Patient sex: M
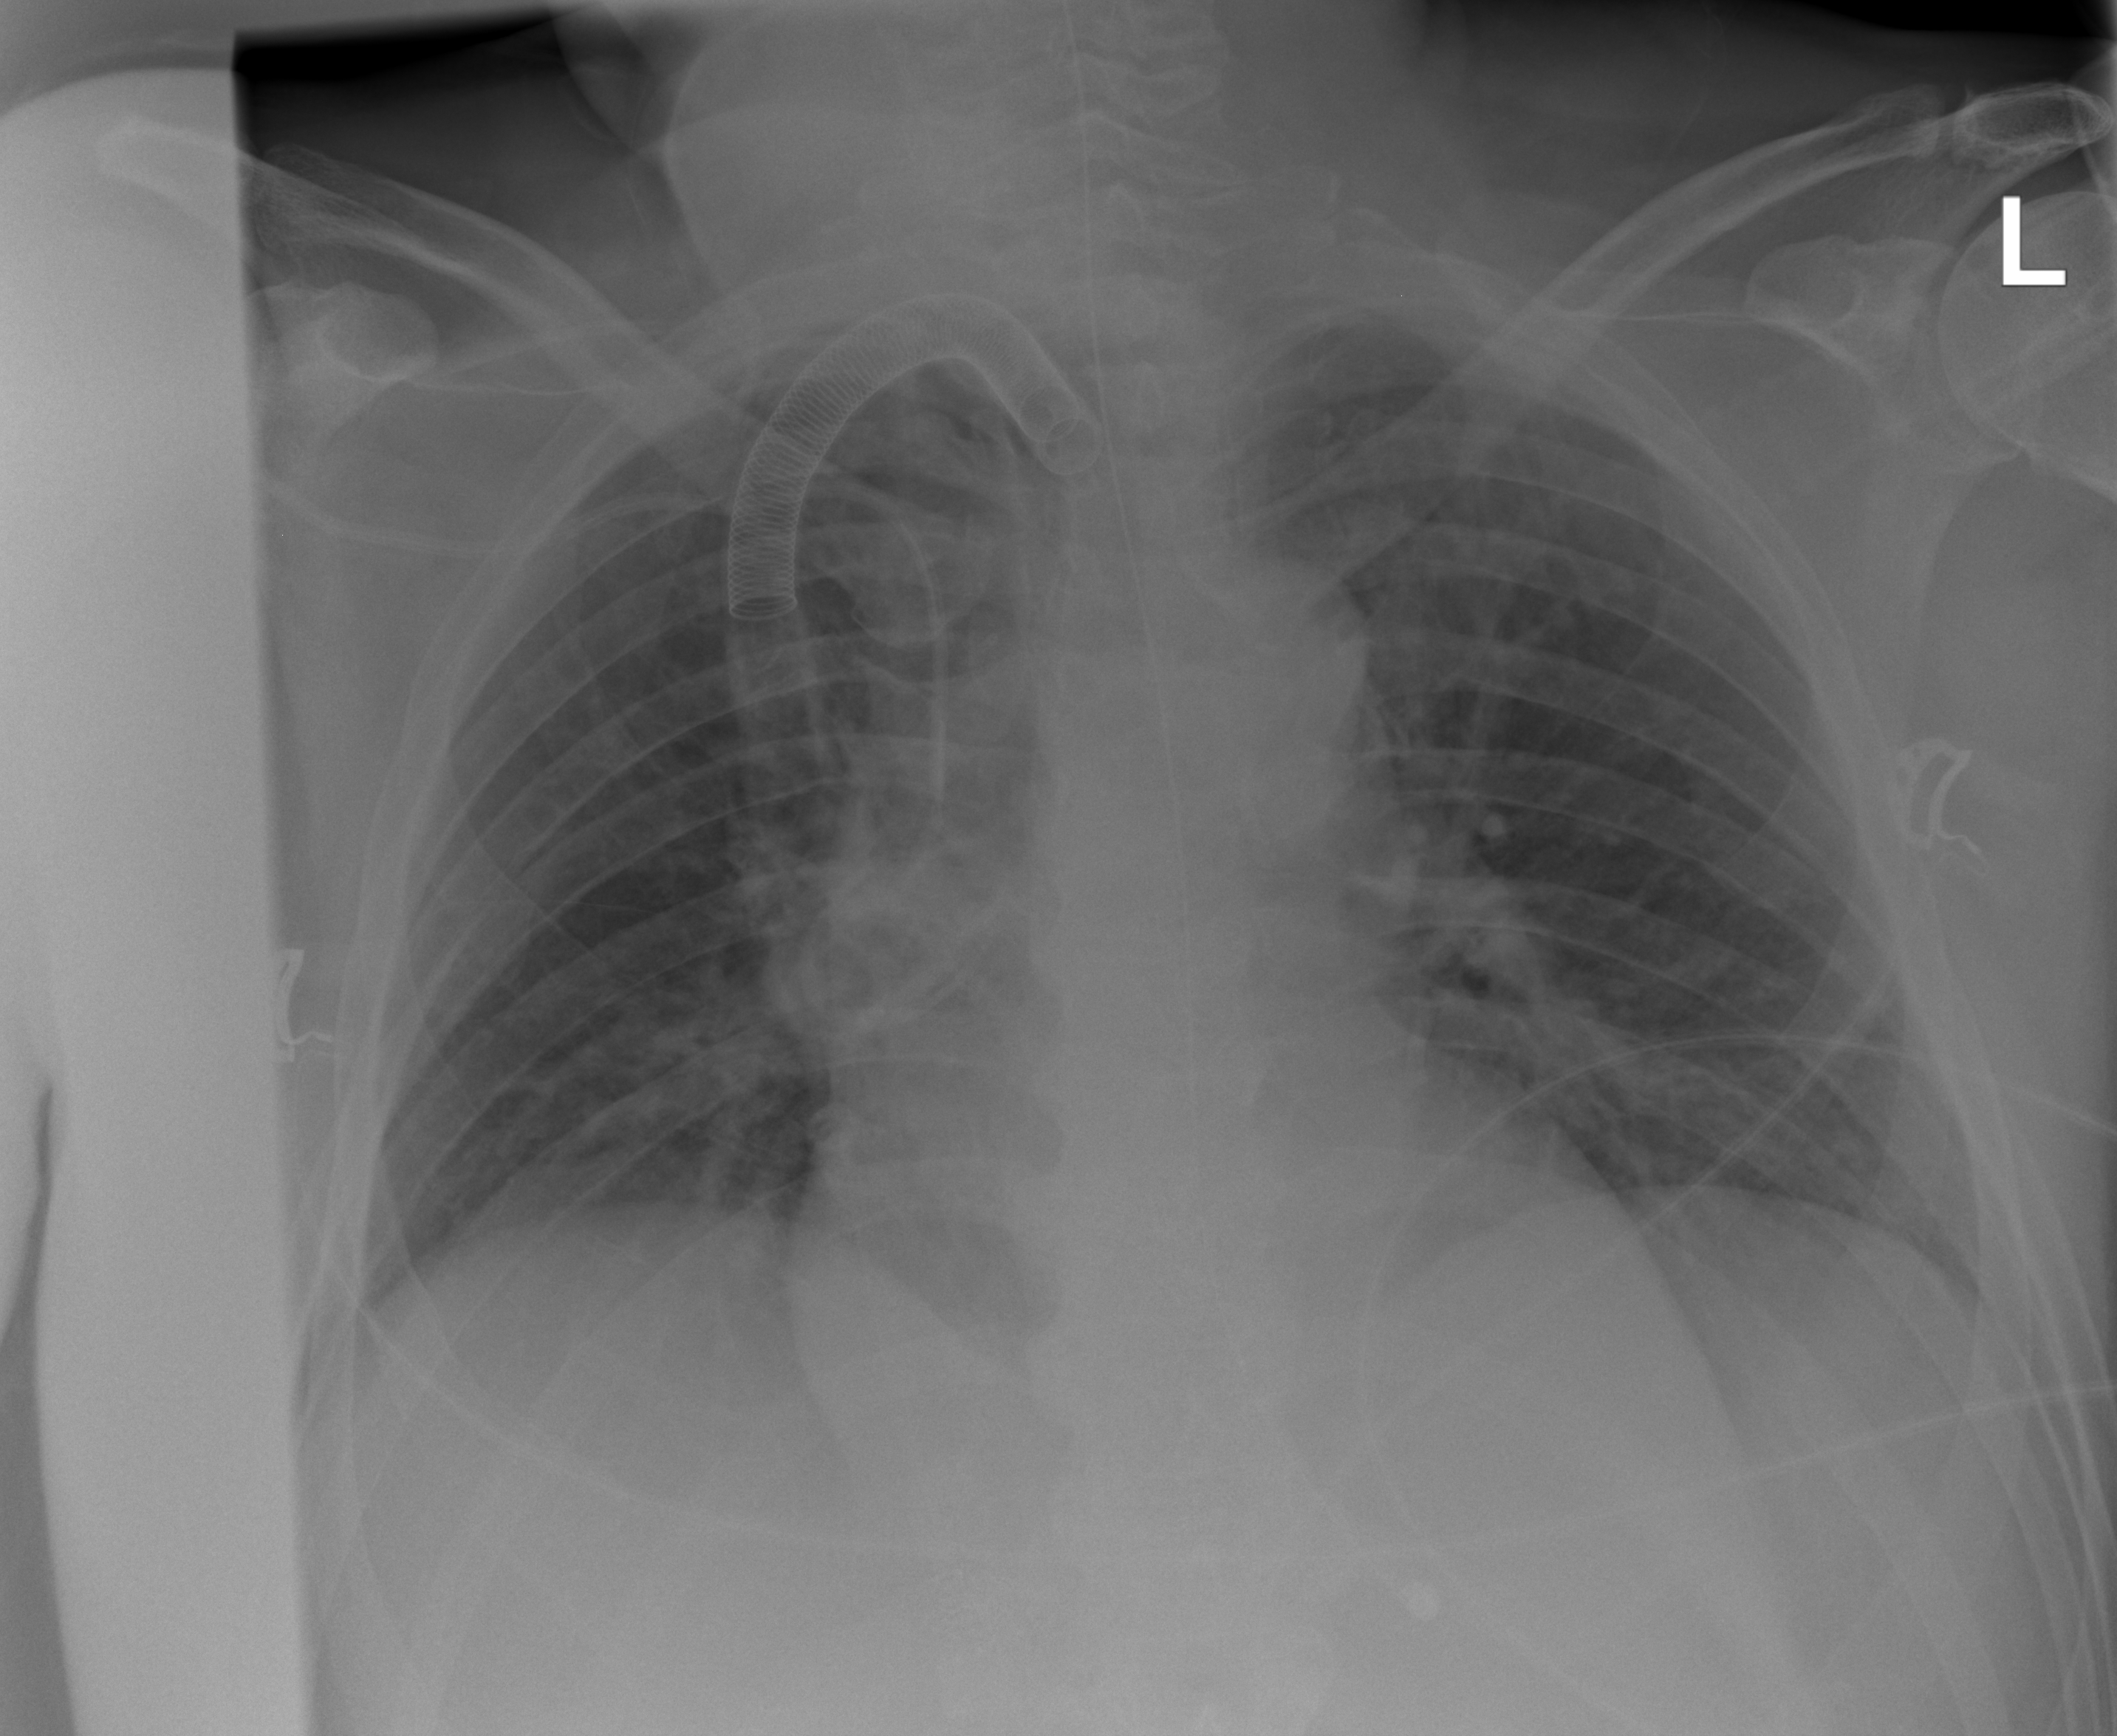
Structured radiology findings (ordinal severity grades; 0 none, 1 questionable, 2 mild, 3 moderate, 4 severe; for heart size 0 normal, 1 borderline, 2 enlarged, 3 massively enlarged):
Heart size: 2
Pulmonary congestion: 1
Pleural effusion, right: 2
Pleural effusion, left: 0
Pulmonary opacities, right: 0
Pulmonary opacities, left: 0
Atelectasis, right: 2
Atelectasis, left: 0